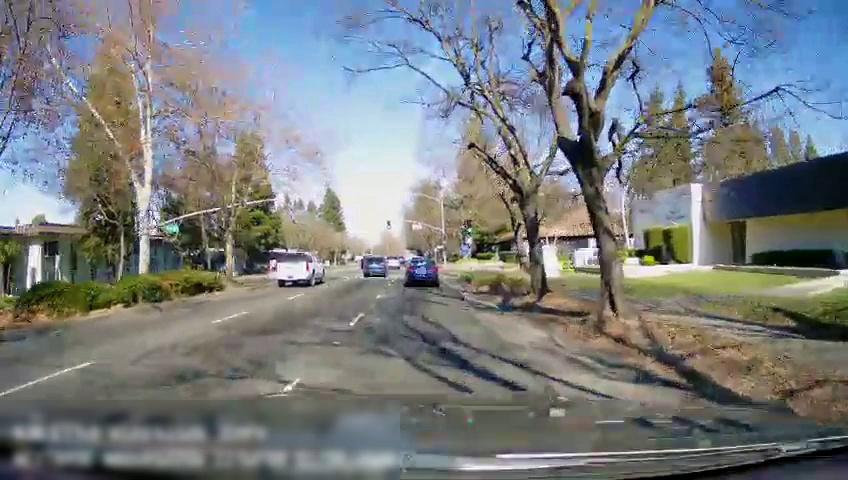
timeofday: Day
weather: Sunny
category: Drivable Space
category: Vehicles | Truck
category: Vehicles | SUV
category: Vehicles | Car
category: Vehicles | Car
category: Lanes | Alternate Lane
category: Lanes | Current Lane
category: Traffic | Signs
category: Traffic | Lights
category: Traffic | Signs
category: Traffic | Lights